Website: walmart
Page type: store-pickup
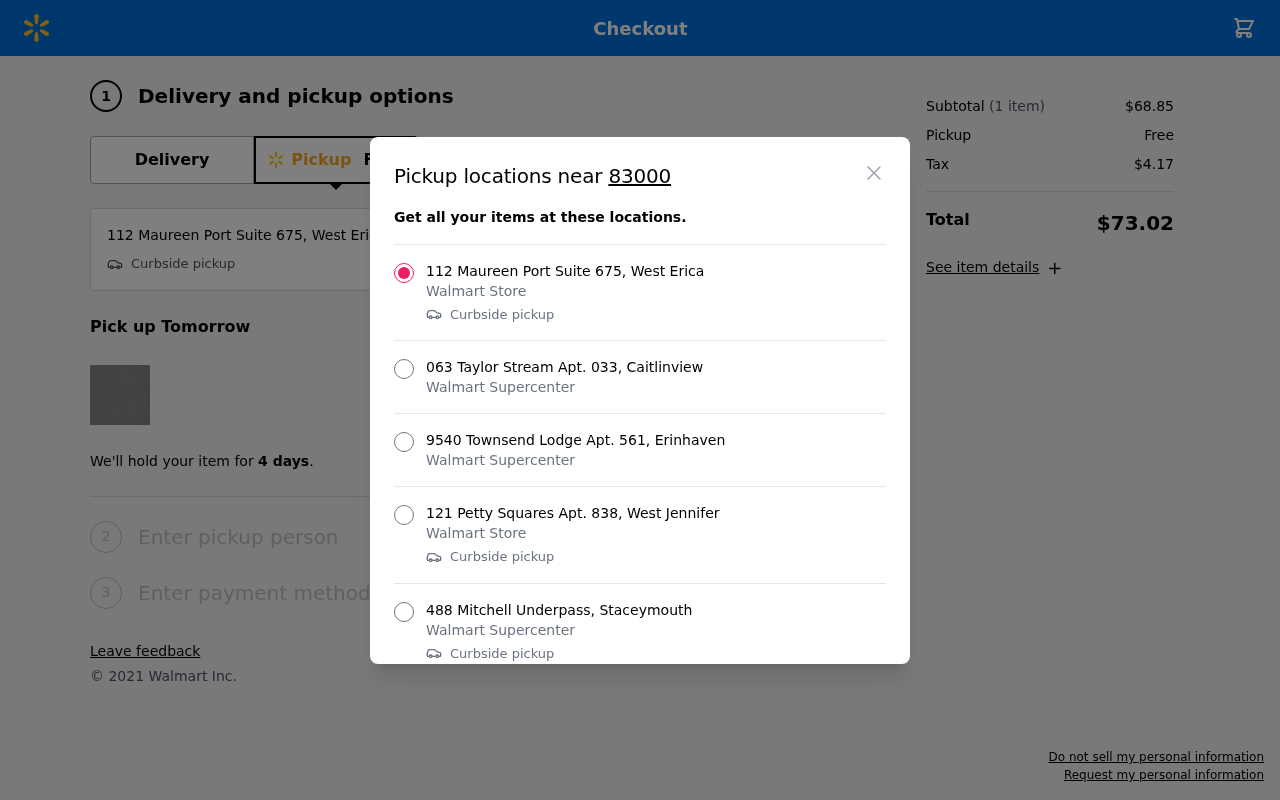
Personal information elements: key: PII_LOCATION1_CITY
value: West Erica
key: PII_LOCATION1_STREET
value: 112 Maureen Port Suite 675
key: PII_LOCATION2_CITY
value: Caitlinview
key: PII_LOCATION2_STREET
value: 063 Taylor Stream Apt. 033
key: PII_LOCATION3_CITY
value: Erinhaven
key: PII_LOCATION3_STREET
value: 9540 Townsend Lodge Apt. 561
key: PII_LOCATION4_CITY
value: West Jennifer
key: PII_LOCATION4_STREET
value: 121 Petty Squares Apt. 838
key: PII_LOCATION5_CITY
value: Staceymouth
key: PII_LOCATION5_STREET
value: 488 Mitchell Underpass
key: PII_POSTCODE
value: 83000
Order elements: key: ORDER_NUM_ITEMS
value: (1 item)
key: ORDER_SUBTOTAL
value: $68.85
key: ORDER_SHIPPING_COST
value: Free
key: ORDER_TAX
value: $4.17
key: ORDER_TOTAL
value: $73.02